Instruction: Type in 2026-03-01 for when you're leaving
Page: home
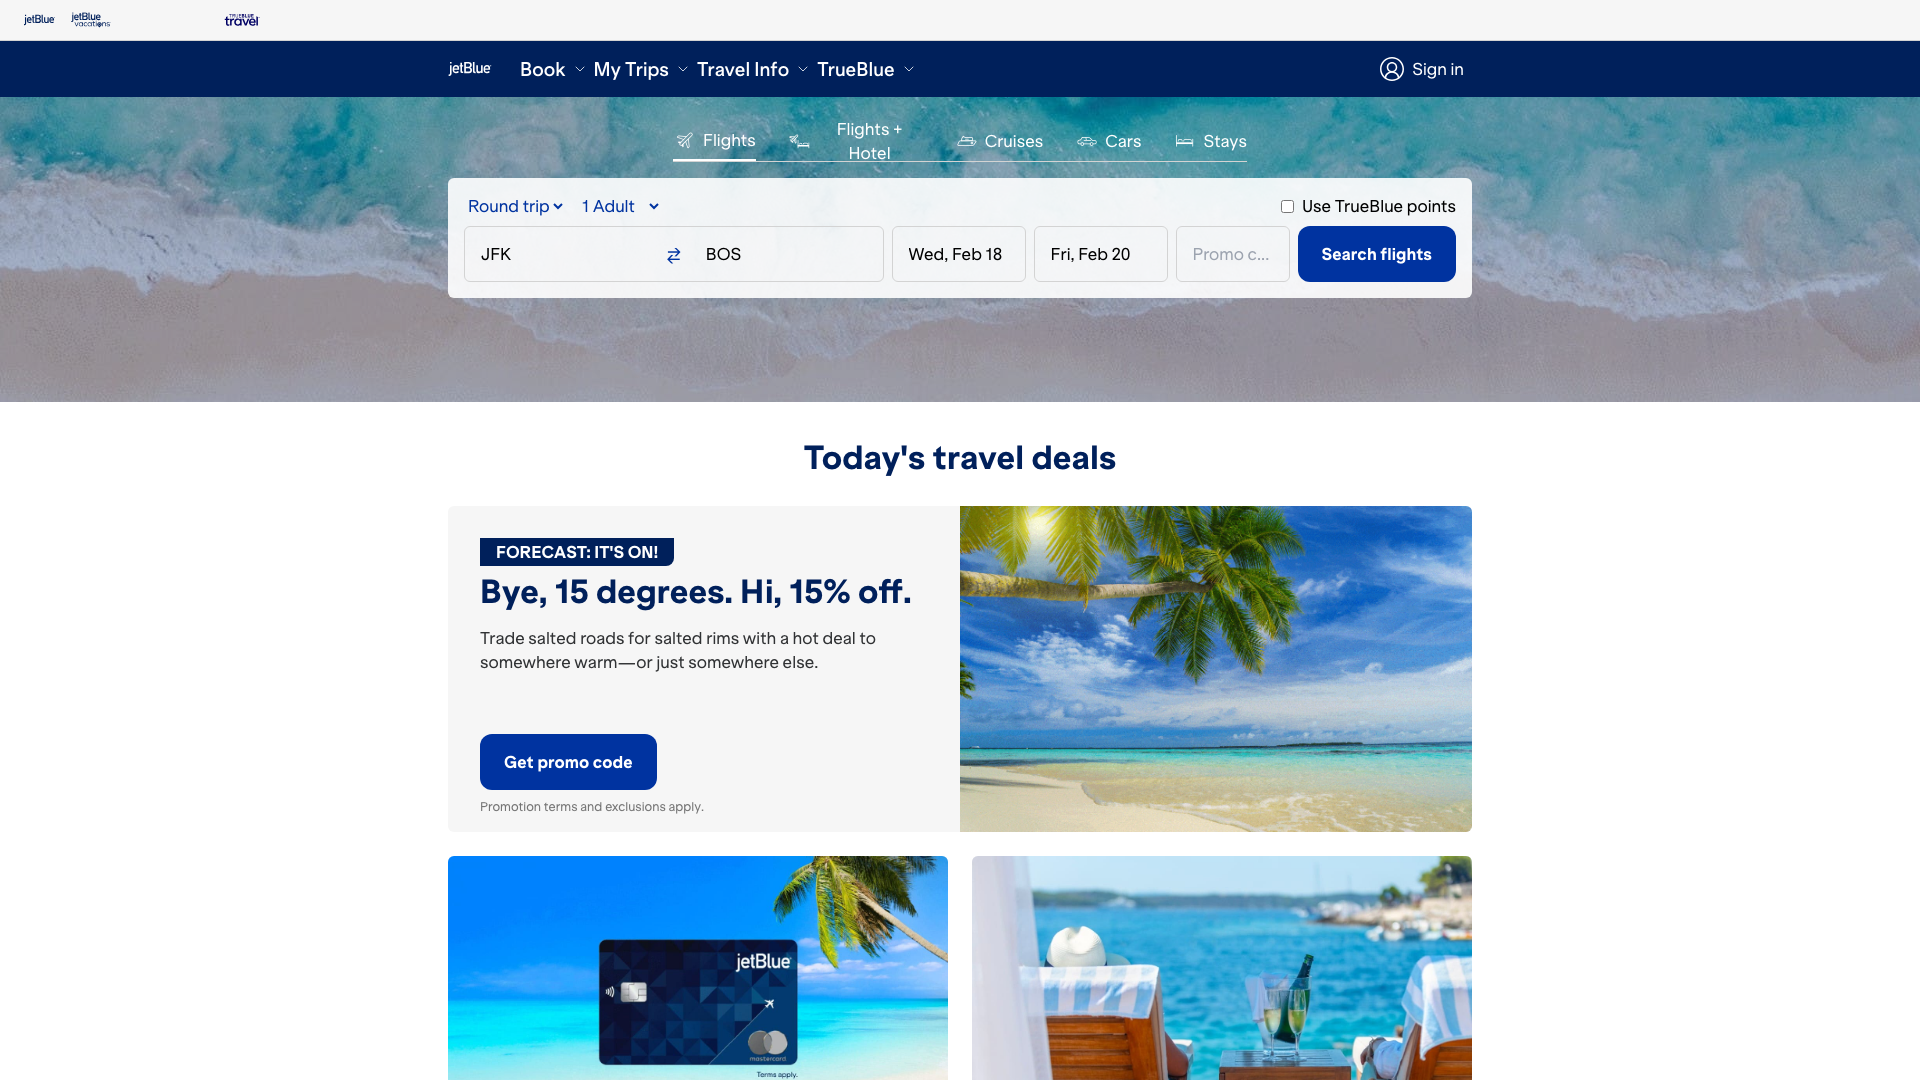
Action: type